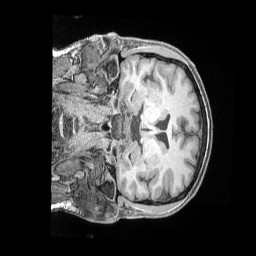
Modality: T1w
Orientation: coronal
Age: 36
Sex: male
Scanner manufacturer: siemens
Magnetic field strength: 3 T
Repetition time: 2 s
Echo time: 0.00211 s